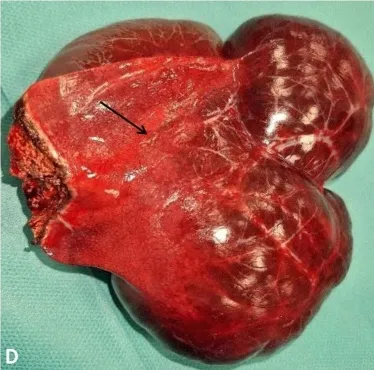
Ultrasound and macroscopic features of the hepatic vascular hamartoma. Gross features of the vascular hamartoma consisting of multiple cystic-like structures, appearing red-brown in color and involving the right medial lobe of the liver, accompanied by severe atrophy of the surrounding hepatic parenchyma (arrow).
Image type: pathology (h&e)